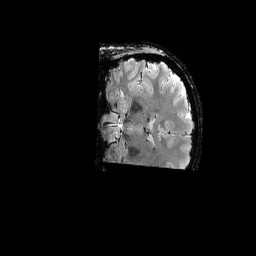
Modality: T2starw
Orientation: coronal
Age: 24
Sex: female
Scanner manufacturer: siemens
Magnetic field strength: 6.98 T
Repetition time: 4.91 s
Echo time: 0.016 s